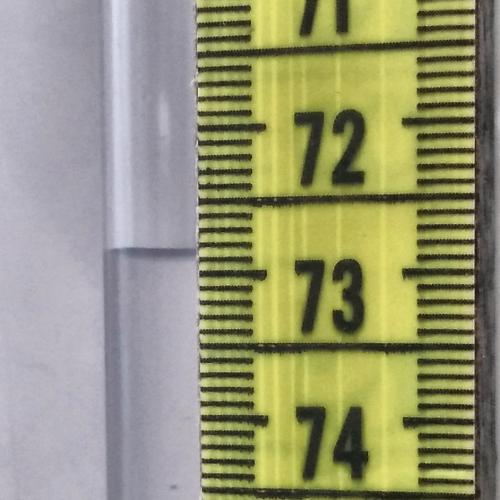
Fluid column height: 72.8 cm